Question: When I try to install on , but it gives me the next error:
> "Microsoft .NET Framework 4.5 - Fatal error during installation"
My installation log: <URL>
My vslog.cab file: <URL>

I tried to install .NET 4.5 stand-alone, but it didn't work too. <URL>
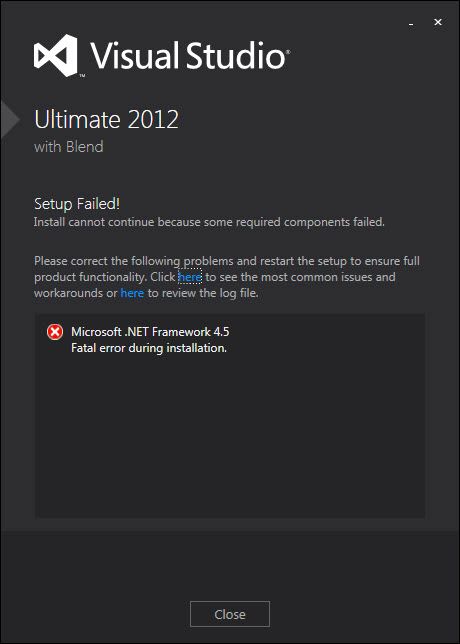
Answer: This issue is caused by antivirus scanner on your machine.
Can you please check antivirus scanner logs and see if there is an exception logged for c:\config.msi? Also let us know which antivirus you have on the machine? We (Microsoft) would like to reach out to them to change their product to work better with installers.
Log file indicates some other application (like Antivirus scanner) is opening the backup file without FILE_SHARE_DELETE after MSI creates/moves it.
MSI (s) (D8:C8) [11:31:49:844]: Product: Microsoft .NET Framework 4.5 -- The installer has encountered an unexpected error installing this package. This may indicate a problem with this package. The error code is 2329. The arguments are: 32, C:\Config.Msi8265.rbf,
The installer has encountered an unexpected error installing this package. This may indicate a problem with this package. The error code is 2329. The arguments are: 32, C:\Config.Msi8265.rbf,
Workaround: disable antivirus and install .Net 4.5 on the machine then enable antivirus again.